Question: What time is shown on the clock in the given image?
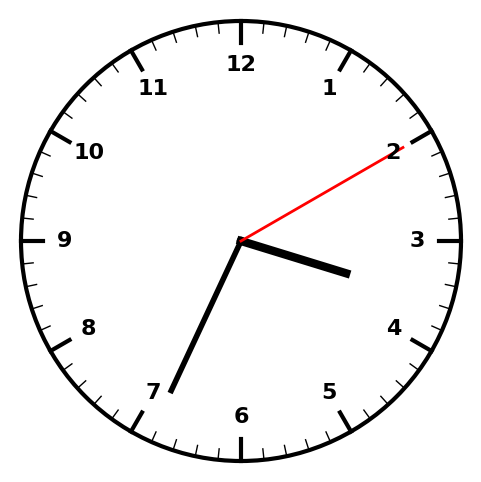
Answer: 03:34:10